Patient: sex F, age 34
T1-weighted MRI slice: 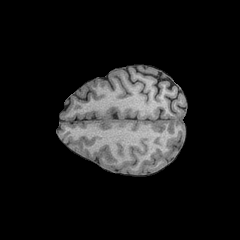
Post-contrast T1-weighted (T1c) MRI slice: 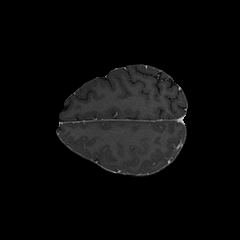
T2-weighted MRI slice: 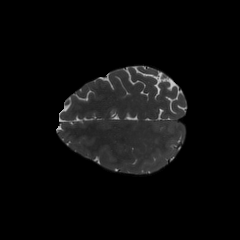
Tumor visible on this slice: no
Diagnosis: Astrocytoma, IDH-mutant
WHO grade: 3